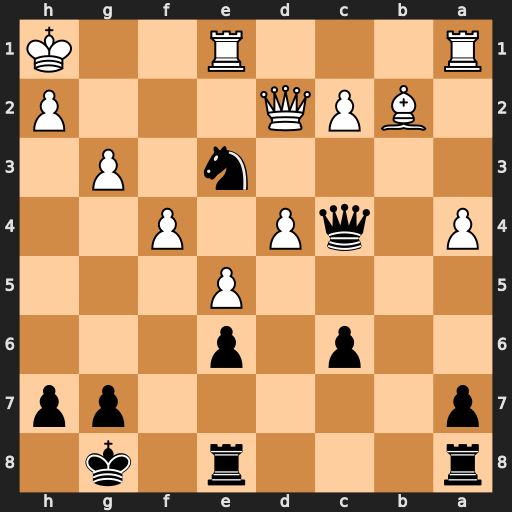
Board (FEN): r3r1k1/p5pp/2p1p3/4P3/P1qP1P2/4n1P1/1BPQ3P/R3R2K
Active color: b
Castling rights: -
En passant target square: -
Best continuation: Nxc2 Rec1 Qd5+